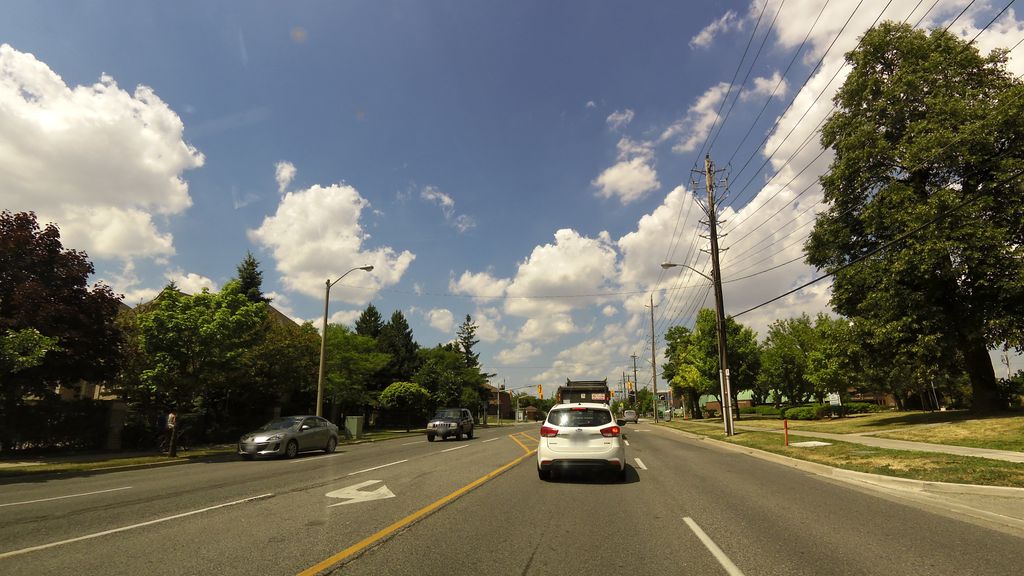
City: toronto